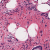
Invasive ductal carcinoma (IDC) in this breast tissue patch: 1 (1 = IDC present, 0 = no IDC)